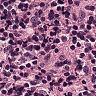
Metastatic tissue present: no